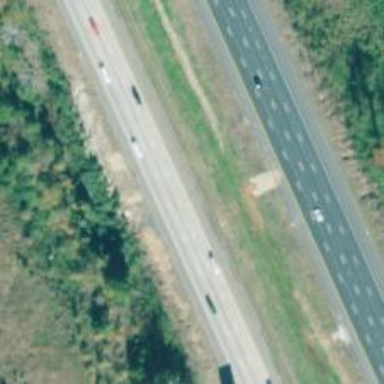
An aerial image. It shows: Motorway.